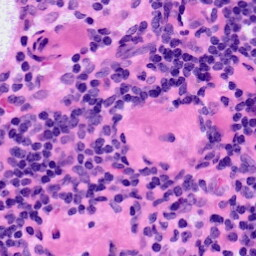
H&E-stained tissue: LymphNode